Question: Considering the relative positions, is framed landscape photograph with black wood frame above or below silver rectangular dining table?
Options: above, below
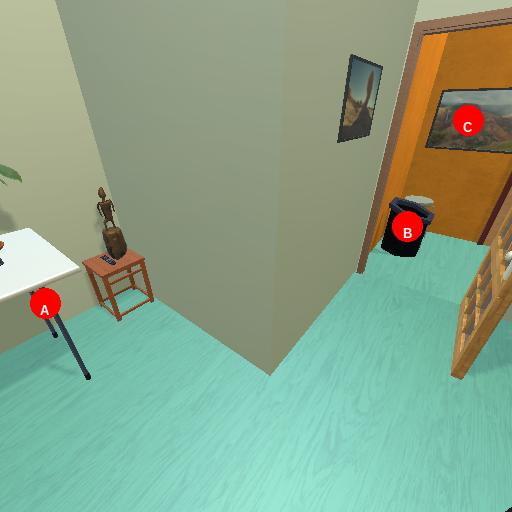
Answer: above